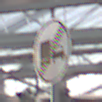
Verkehrszeichen: EndeUeberholverbotKraftfahrzeuge
Umgebung: Roofed, Special
Tageszeit: Midday
Wetter: Overcast
Licht: Natural
Jahreszeit: NotSpecified
Kontrast: LowContrast